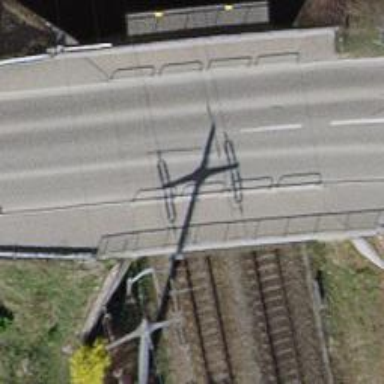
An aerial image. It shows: Railway switch.